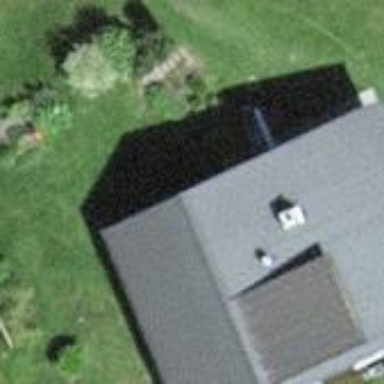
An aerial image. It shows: Simple and straightforward house.